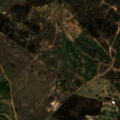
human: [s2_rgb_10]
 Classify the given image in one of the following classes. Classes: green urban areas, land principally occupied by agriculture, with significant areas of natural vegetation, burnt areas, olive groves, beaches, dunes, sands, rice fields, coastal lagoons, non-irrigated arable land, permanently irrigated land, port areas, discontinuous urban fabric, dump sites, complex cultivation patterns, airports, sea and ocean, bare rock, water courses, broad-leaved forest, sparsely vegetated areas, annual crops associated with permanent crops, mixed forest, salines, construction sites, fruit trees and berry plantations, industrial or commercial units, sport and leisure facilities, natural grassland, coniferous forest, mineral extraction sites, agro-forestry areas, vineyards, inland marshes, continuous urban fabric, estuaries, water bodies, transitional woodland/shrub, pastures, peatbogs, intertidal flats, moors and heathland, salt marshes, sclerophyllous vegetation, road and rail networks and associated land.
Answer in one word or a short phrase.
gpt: non-irrigated arable land, land principally occupied by agriculture, with significant areas of natural vegetation, agro-forestry areas, broad-leaved forest, transitional woodland/shrub